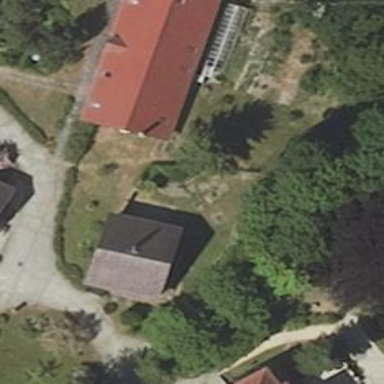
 where the roof is oriented along the structure."